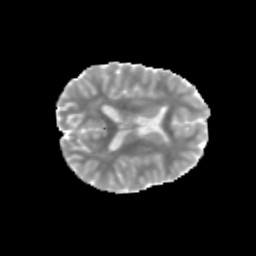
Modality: MD
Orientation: axial
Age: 12
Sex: female
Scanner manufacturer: siemens
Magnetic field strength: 3 T
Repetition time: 3.8 s
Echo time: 0.07 s